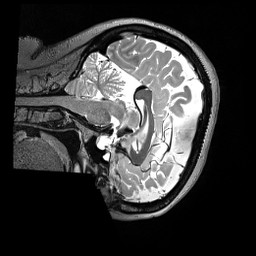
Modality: T2w
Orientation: sagittal
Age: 46
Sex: female
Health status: ill
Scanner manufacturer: siemens
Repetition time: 3.2 s